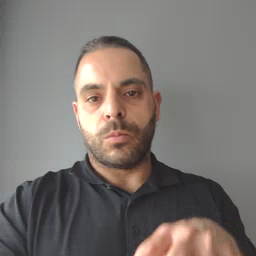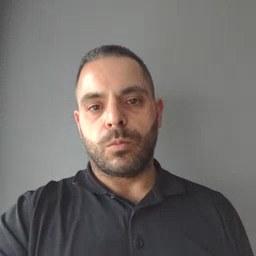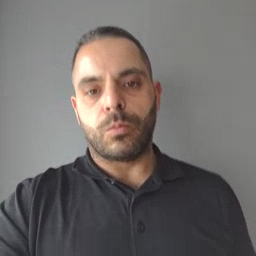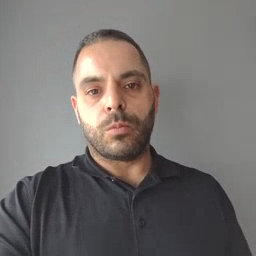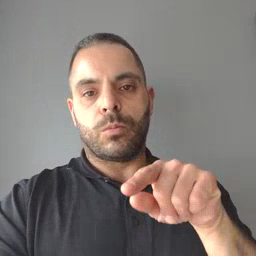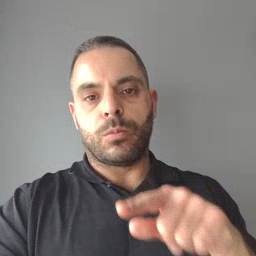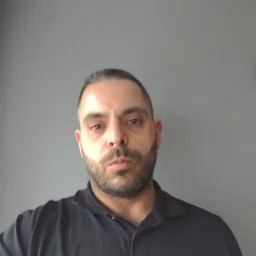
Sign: time